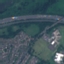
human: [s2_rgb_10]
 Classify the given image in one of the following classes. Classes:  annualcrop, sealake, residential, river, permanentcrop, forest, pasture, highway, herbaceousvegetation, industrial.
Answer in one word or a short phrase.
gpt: Highway